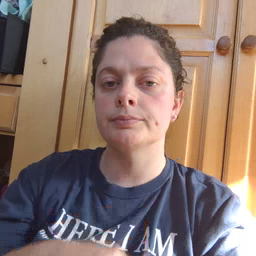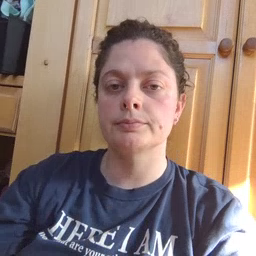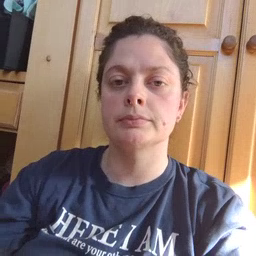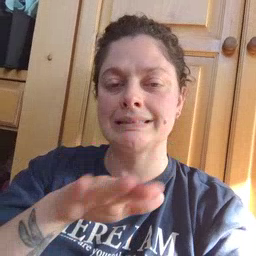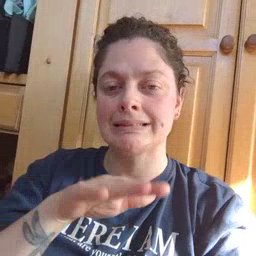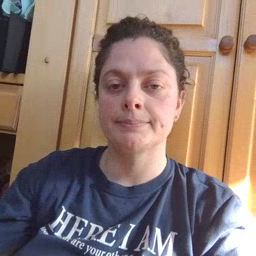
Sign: clean